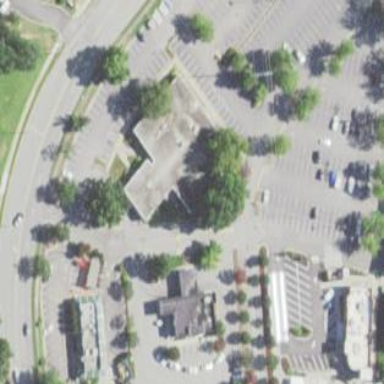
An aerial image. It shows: Commercial building.